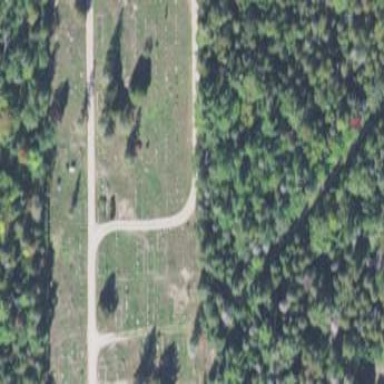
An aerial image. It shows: Cemetery.